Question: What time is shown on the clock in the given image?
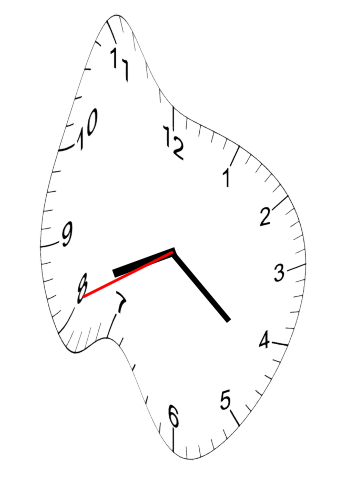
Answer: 08:21:41